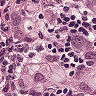
Metastatic tissue present: yes